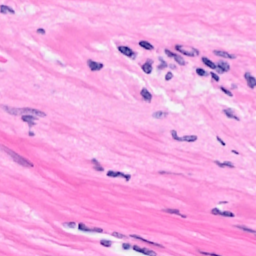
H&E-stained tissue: Breast